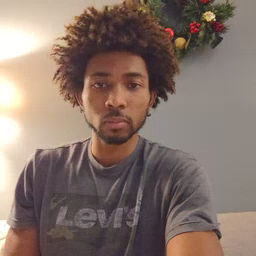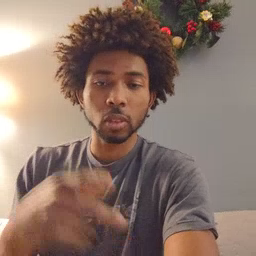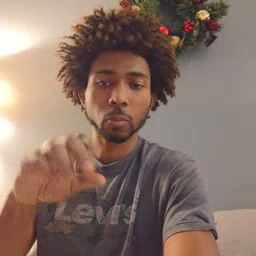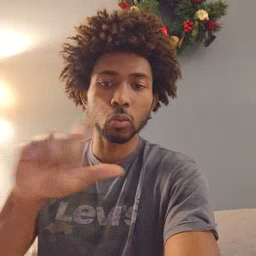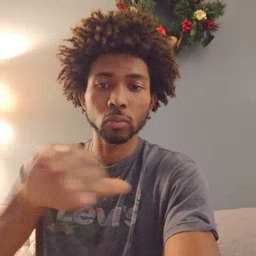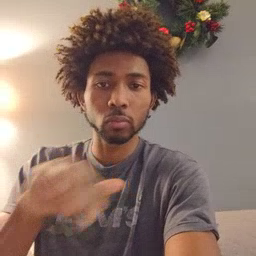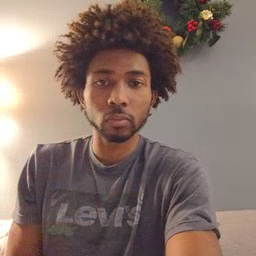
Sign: pool